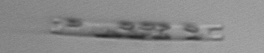
Label: Eucampia_morphytype1